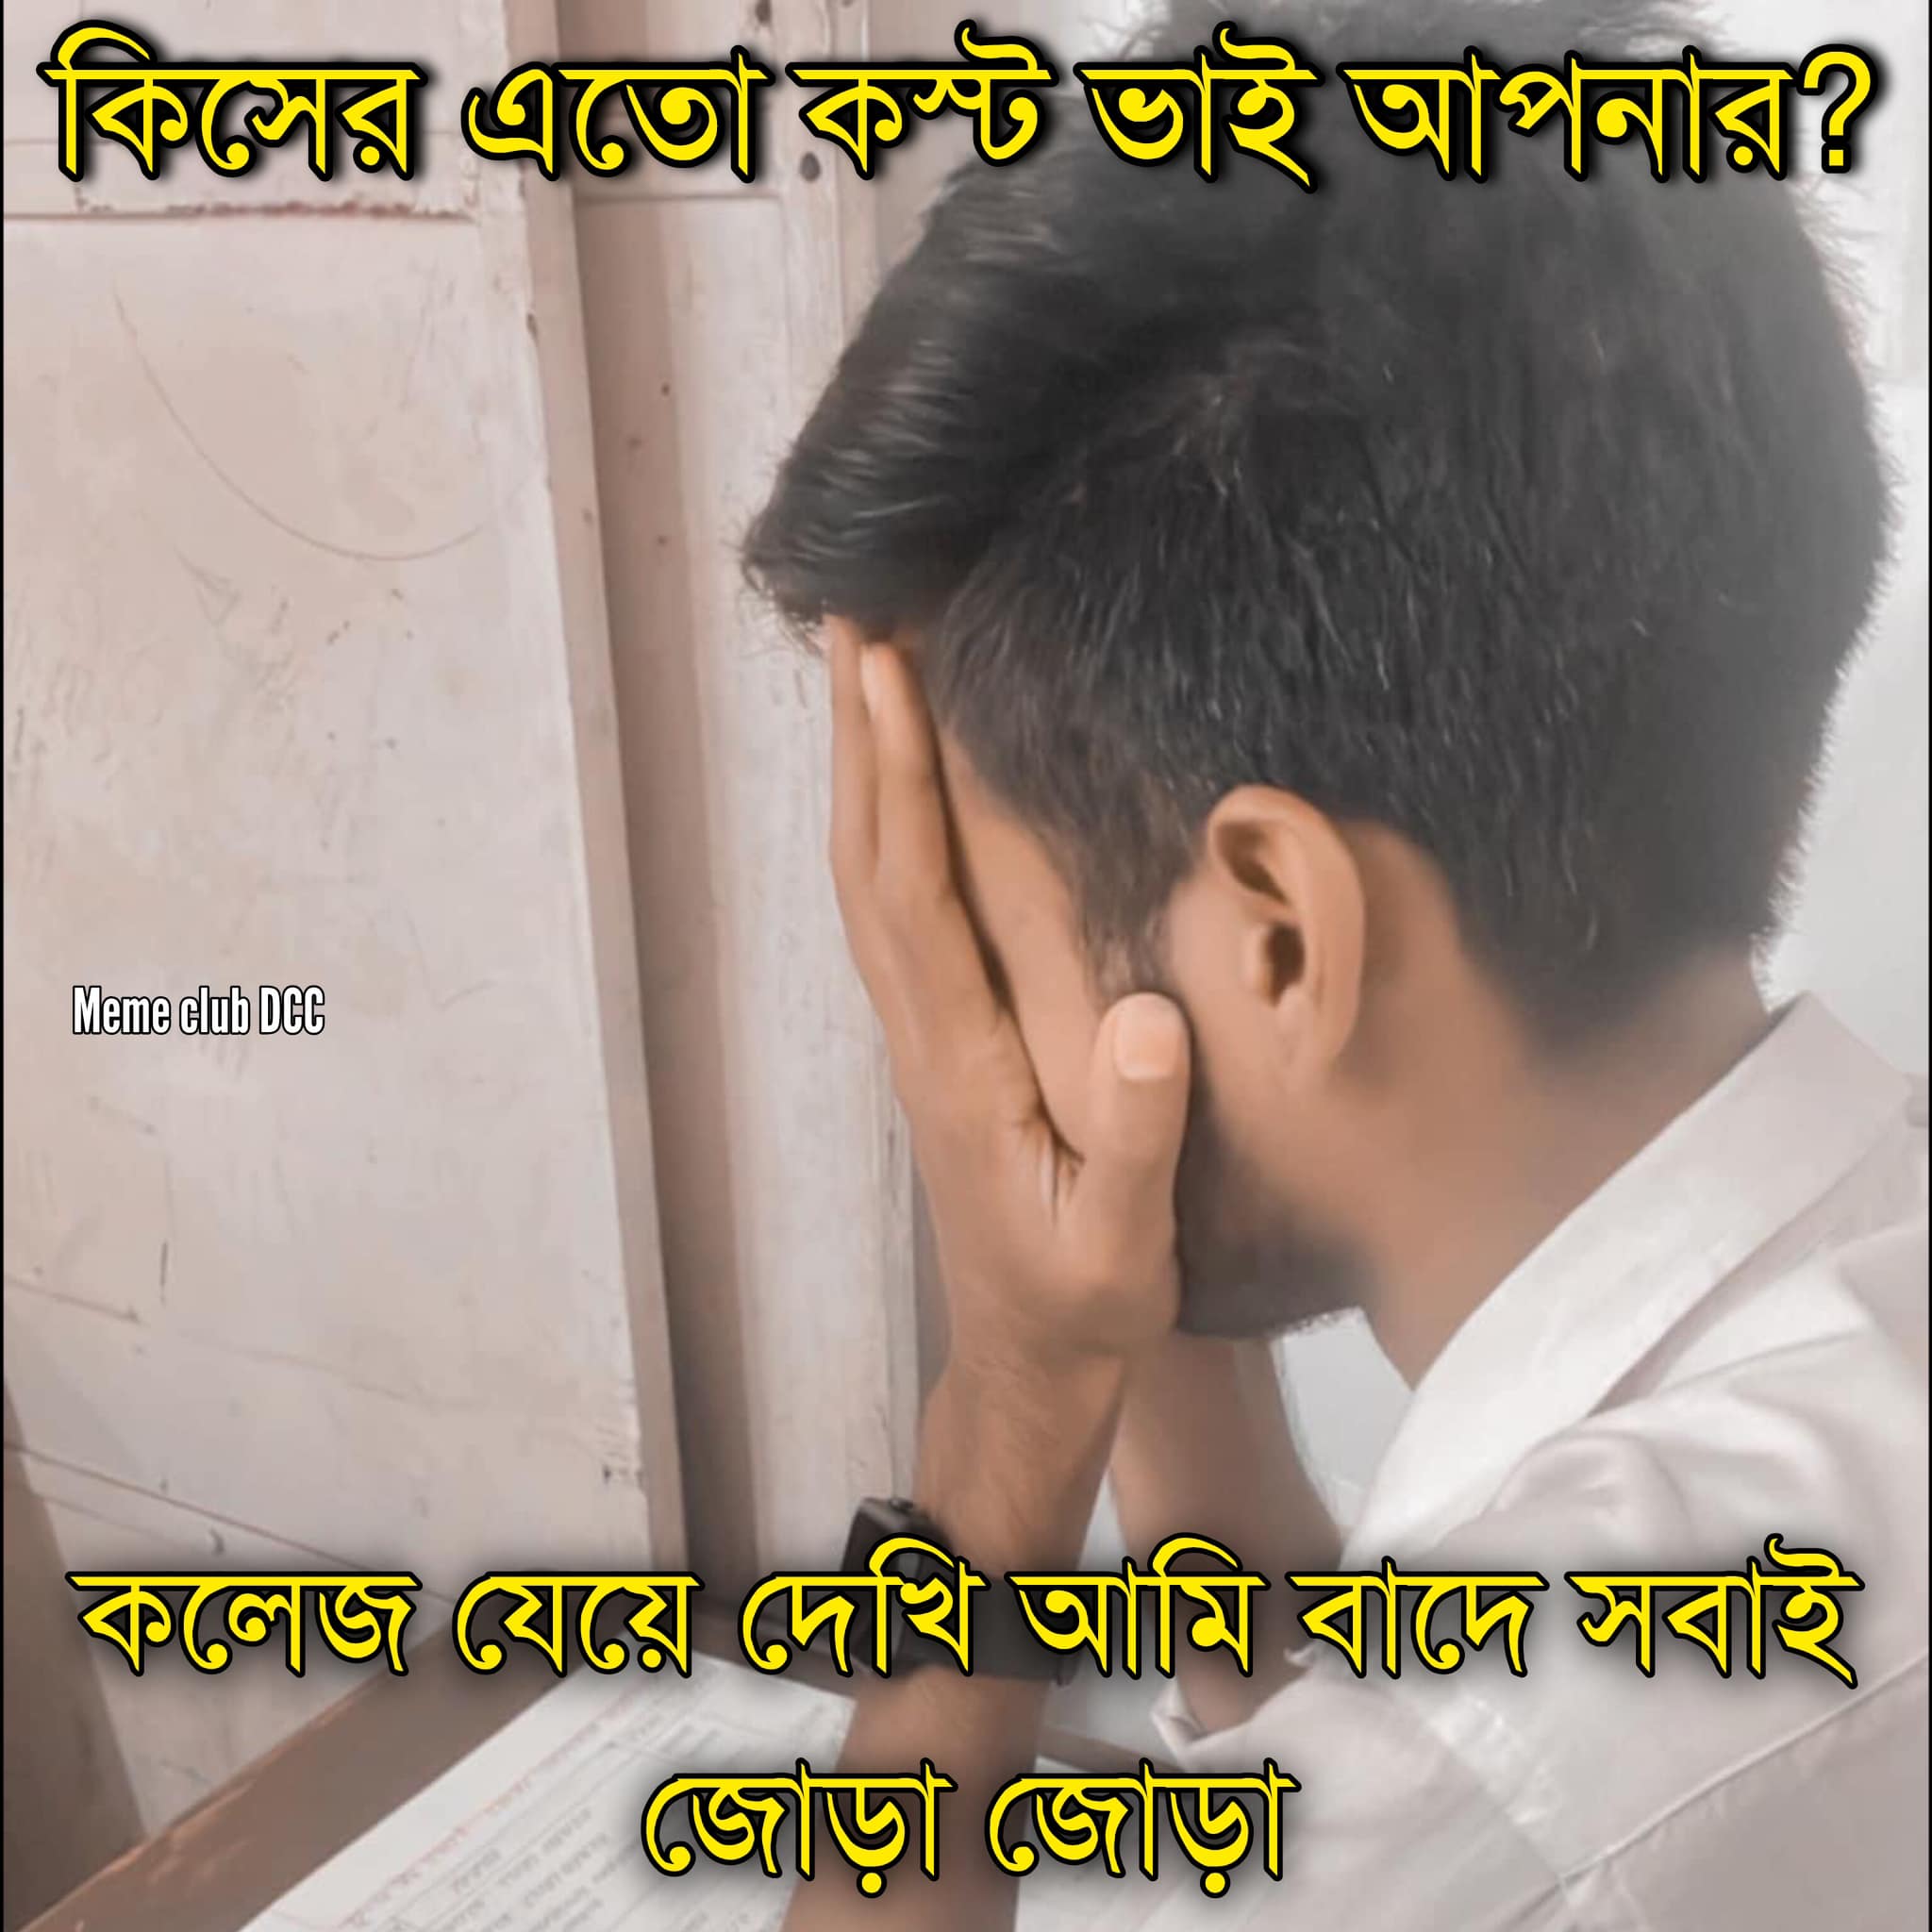
Text: কিসের এতো কস্ট ভাই আপনার কলেজ যেয়ে দেখি আমি বাদে সবাই জোড়া জোড়া
Label: Non Hate